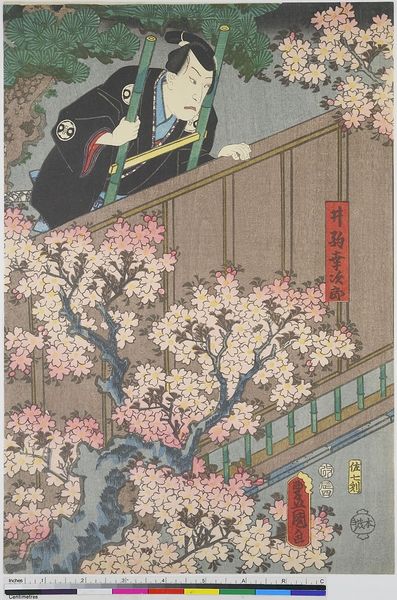
Titel: Der Schauspieler Kataoka Gado II als Ikoma Kojiro
Künstler: Utagawa Kunisada
Standort: Hamburg
Institution: Museum für Kunst und Gewerbe Hamburg
Schlagwörter: baum, mann, gelb, grün, blüten, rot, zaun, wand, strauch, theater, holzschnitt, japan, leiter, schild, zweig, druckgraphik, druckgrafik, nadelbaum, bambus, nadeln, zeit, schauspieler, farbholzschnitt, kirsche, schauspielerin, kirschblüte, kabuki, edo, reproduktionen, kanji, druckerzeugnisse, bäume, sträucher, theateraufführung, ukiyo, blütenzweig, holzchnitt